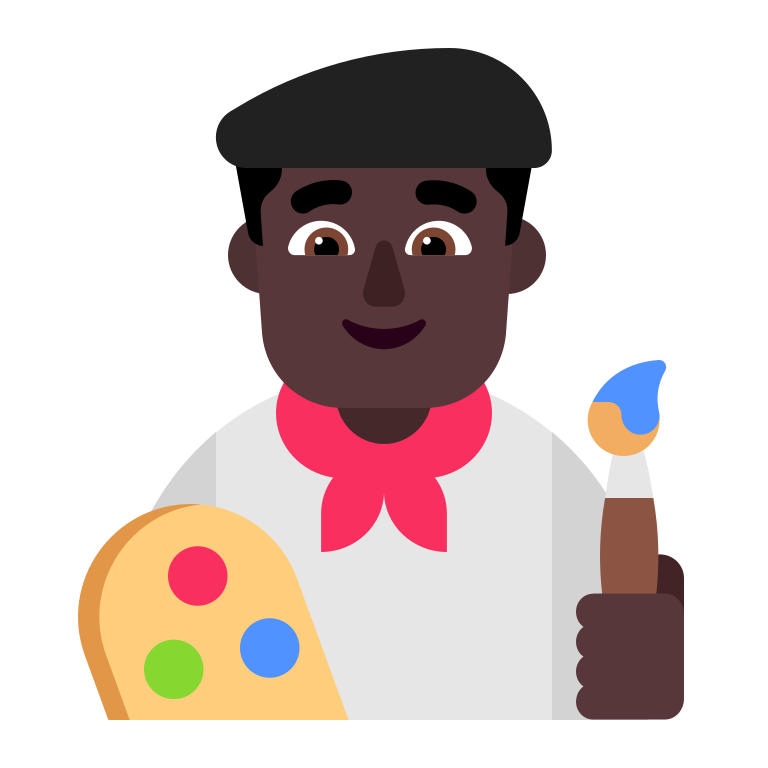
man artist flat dark